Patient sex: M
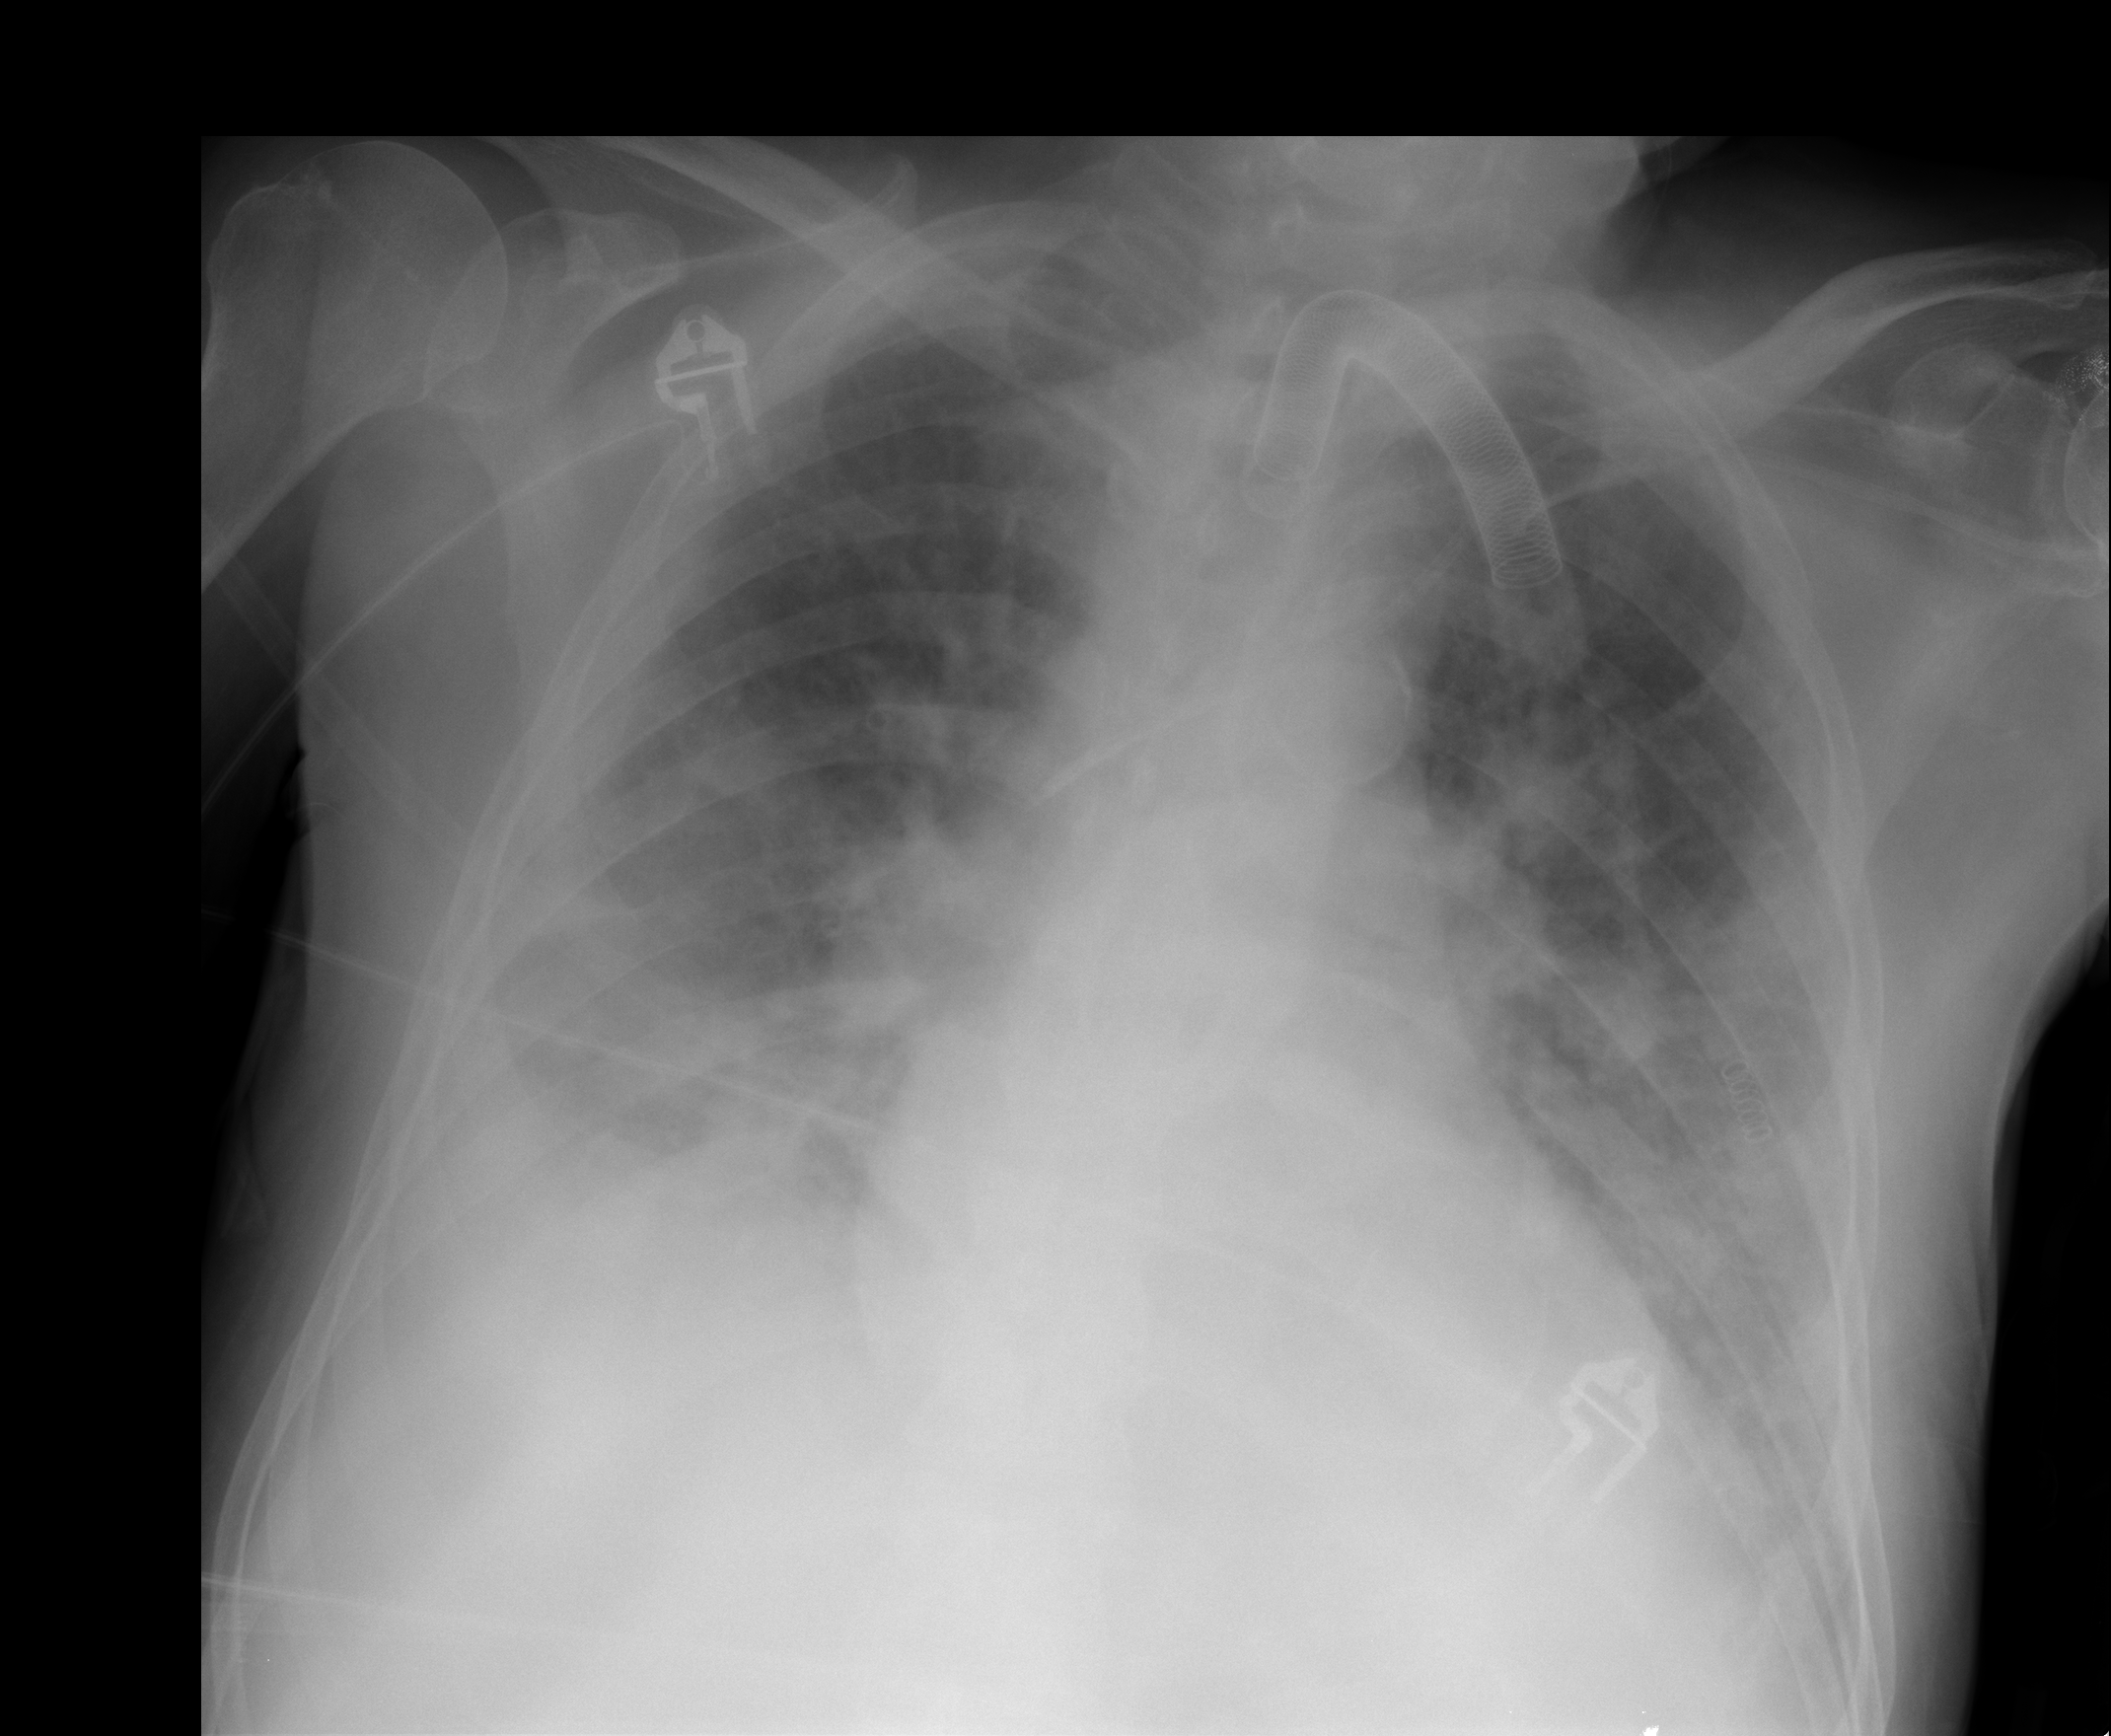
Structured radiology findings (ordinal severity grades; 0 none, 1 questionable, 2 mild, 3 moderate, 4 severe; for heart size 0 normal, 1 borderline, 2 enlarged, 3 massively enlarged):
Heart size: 2
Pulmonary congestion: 3
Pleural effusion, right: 2
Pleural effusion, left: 1
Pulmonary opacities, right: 2
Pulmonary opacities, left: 2
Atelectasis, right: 2
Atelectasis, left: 2